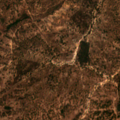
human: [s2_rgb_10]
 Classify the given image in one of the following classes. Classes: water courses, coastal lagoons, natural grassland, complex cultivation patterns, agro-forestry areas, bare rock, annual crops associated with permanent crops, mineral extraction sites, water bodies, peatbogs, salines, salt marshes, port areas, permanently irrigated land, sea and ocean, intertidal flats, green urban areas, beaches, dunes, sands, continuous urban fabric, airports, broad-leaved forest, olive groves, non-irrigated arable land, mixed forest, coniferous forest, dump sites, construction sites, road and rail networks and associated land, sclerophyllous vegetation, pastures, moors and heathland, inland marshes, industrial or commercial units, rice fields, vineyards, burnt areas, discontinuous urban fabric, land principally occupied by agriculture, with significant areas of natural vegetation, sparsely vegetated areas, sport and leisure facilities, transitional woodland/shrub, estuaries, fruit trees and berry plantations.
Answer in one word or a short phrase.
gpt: agro-forestry areas, broad-leaved forest, mixed forest